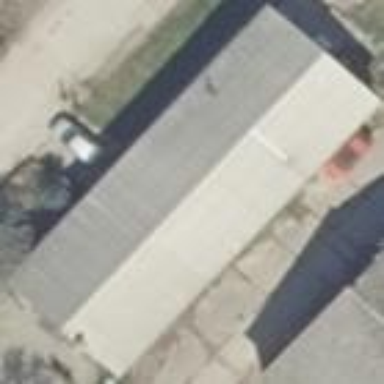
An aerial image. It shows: Gabled roof of grey-colored farm auxiliary building with its roof oriented along the structure.